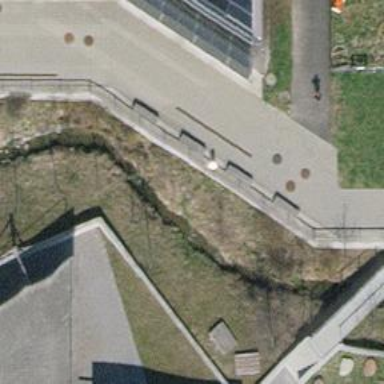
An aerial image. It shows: Brown bench in the vicinity.